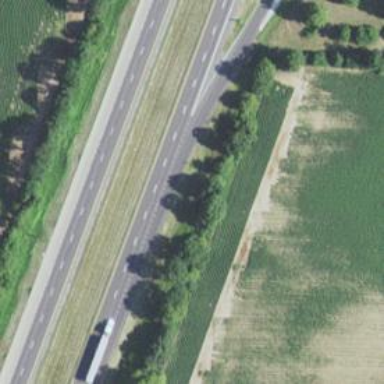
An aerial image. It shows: Motorway junction.